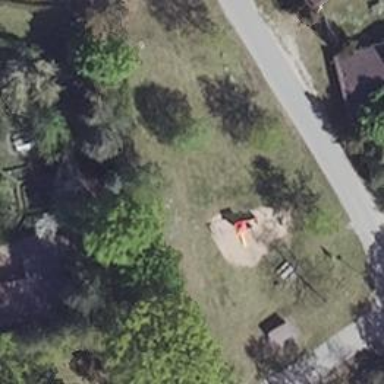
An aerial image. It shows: Playground area for leisure activities on the land.